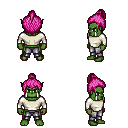
a pixel art fantasy rpg character, male body template, orc, green skin, white long-sleeve shirt, metal pants, pink short topknot hairstyle, four views (front, back, left, right), 2x2 character sprite sheet, small pixel art, hard edges, no anti-aliasing